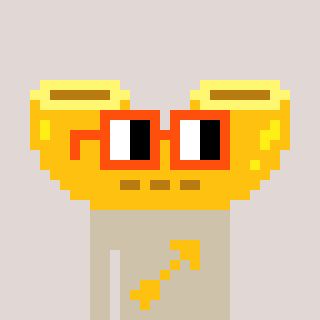
a pixel art character with square orange glasses, a macaroni-shaped head and a bege-colored body on a warm background